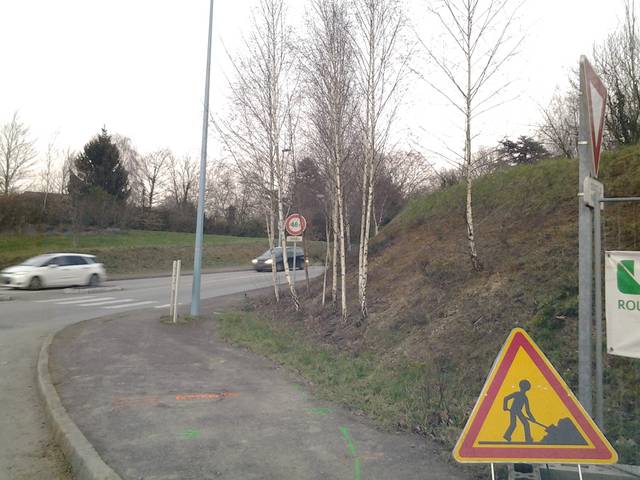
Region: France
Coordinates: 46.646, -1.433